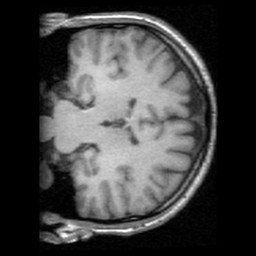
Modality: T1w
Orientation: coronal
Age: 38